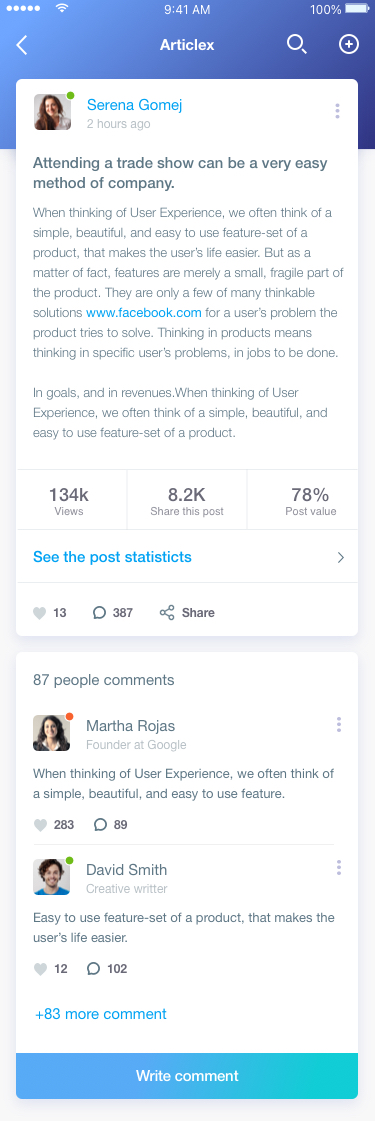
Text in this UI design:
Articlex
Attending a trade show can be a very easy method of company.
When thinking of User Experience, we often think of a simple, beautiful, and easy to use feature-set of a product, that makes the user’s life easier. But as a matter of fact, features are merely a small, fragile part of the product. They are only a few of many thinkable solutions www.facebook.com for a user’s problem the product tries to solve. Thinking in products means thinking in specific user’s problems, in jobs to be done.

In goals, and in revenues.When thinking of User Experience, we often think of a simple, beautiful, and easy to use feature-set of a product.
13
387
Share
134k
Views
78%
Post value
8.2K
Share this post
See the post statisticts
Serena Gomej
2 hours ago
Write comment
87 people comments
+83 more comment
Martha Rojas
Founder at Google
When thinking of User Experience, we often think of a simple, beautiful, and easy to use feature.
283
89
David Smith
Creative writter
Easy to use feature-set of a product, that makes the user’s life easier.
12
102